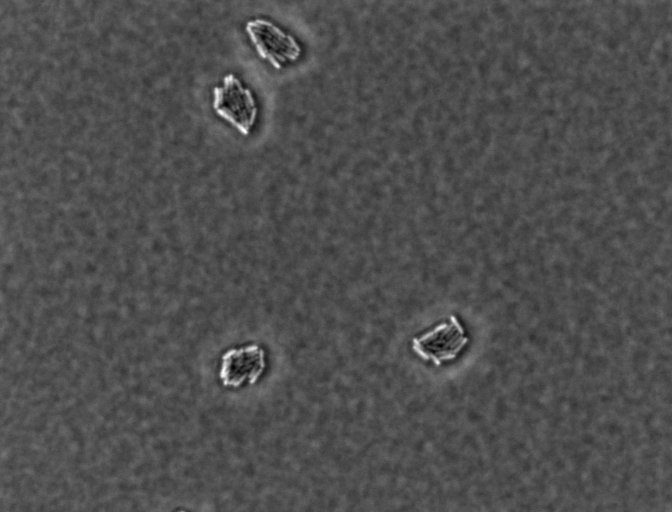
Phase contrast microscopy, 60x objective, 3 h incubation